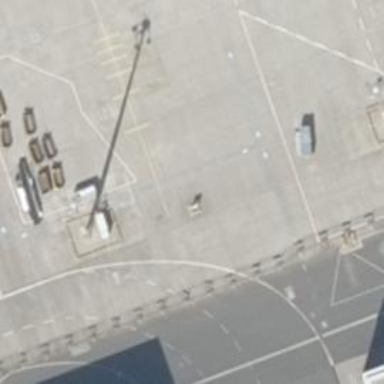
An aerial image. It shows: Parking position at the airport on concrete surface.